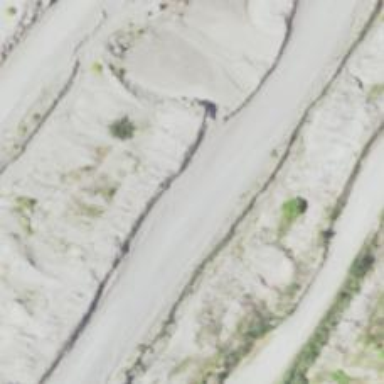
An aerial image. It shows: Cliff in nature.